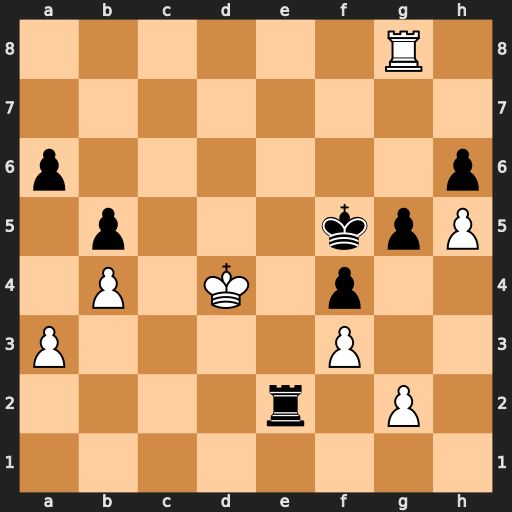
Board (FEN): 6R1/8/p6p/1p3kpP/1P1K1p2/P4P2/4r1P1/8
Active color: w
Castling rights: -
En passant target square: -
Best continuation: Rf8+ Ke6 Re8+ Kf6 Rxe2